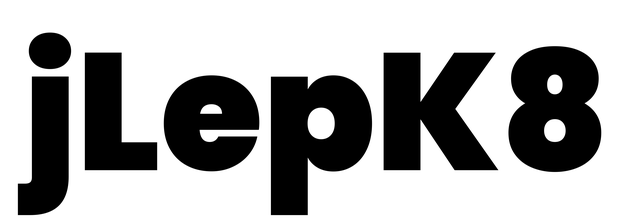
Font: Poppins-Black